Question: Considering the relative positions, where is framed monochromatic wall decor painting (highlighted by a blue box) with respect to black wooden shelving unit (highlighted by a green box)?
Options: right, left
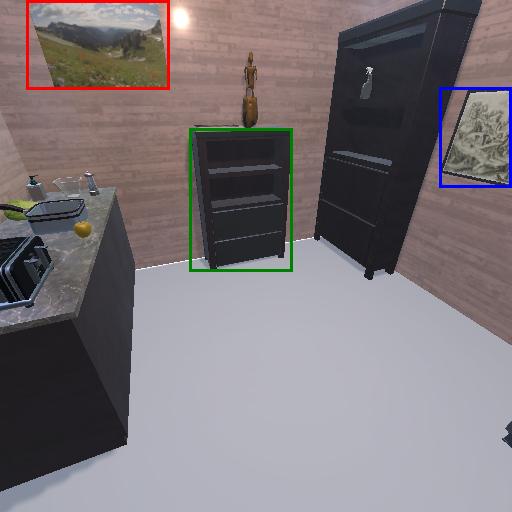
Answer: right